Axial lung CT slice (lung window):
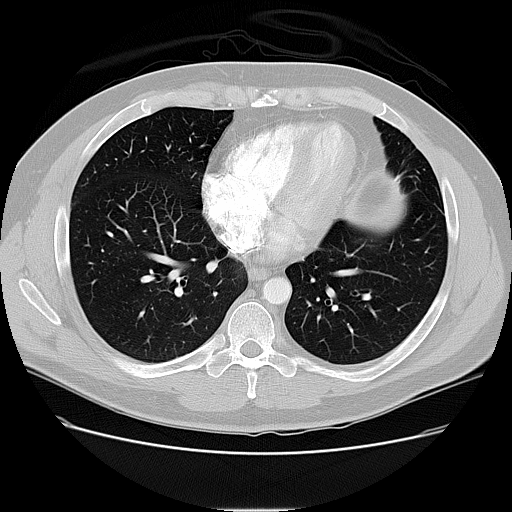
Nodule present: no